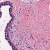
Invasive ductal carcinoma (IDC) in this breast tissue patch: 0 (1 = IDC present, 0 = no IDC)